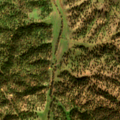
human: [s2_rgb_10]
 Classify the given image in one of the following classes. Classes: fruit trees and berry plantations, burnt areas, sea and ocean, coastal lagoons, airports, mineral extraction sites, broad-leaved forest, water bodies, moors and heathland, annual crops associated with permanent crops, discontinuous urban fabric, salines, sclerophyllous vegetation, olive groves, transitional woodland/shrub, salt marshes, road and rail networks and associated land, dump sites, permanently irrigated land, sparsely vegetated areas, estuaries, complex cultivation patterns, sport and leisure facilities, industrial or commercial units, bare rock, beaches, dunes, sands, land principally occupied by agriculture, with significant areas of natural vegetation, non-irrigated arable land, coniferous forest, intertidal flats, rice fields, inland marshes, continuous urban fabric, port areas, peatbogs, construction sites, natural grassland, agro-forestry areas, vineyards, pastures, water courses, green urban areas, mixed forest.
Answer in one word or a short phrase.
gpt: agro-forestry areas, broad-leaved forest